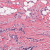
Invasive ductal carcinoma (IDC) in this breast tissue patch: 1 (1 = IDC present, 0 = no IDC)